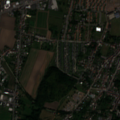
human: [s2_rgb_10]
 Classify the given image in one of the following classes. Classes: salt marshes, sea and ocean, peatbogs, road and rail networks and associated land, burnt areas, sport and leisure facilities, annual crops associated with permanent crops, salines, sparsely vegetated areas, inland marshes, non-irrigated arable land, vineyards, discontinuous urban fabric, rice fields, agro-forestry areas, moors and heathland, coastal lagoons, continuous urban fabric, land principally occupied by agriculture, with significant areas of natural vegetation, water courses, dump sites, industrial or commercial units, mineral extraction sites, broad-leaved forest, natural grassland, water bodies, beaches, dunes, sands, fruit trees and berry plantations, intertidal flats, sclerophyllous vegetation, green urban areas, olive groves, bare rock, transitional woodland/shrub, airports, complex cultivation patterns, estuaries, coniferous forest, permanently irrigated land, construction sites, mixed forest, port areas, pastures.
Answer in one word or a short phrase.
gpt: discontinuous urban fabric, non-irrigated arable land, land principally occupied by agriculture, with significant areas of natural vegetation